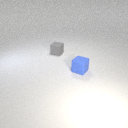
small blue rubber cube to the right of small gray rubber cube